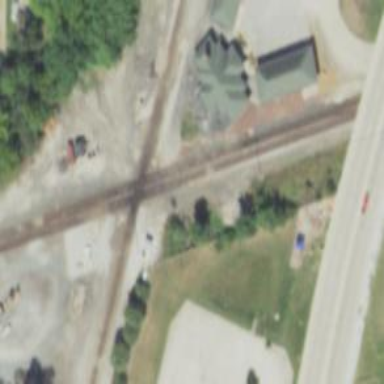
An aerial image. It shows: Railway crossing.